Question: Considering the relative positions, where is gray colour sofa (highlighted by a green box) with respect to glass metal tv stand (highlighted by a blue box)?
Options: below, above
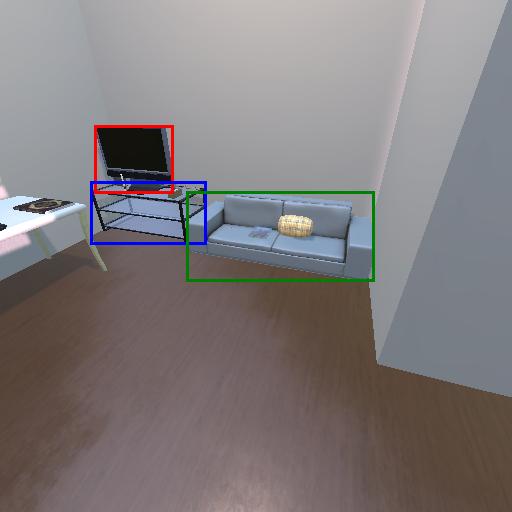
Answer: below